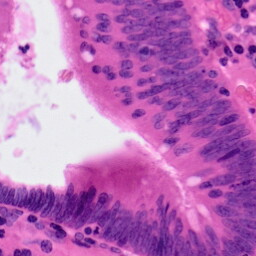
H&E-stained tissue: Colon